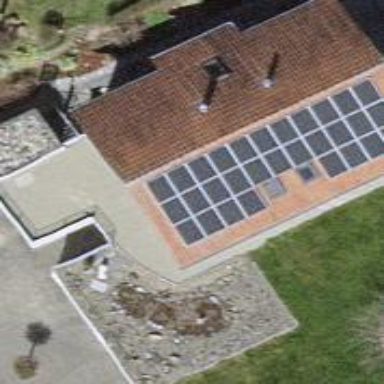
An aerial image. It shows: Solar power generator using photovoltaic panels.